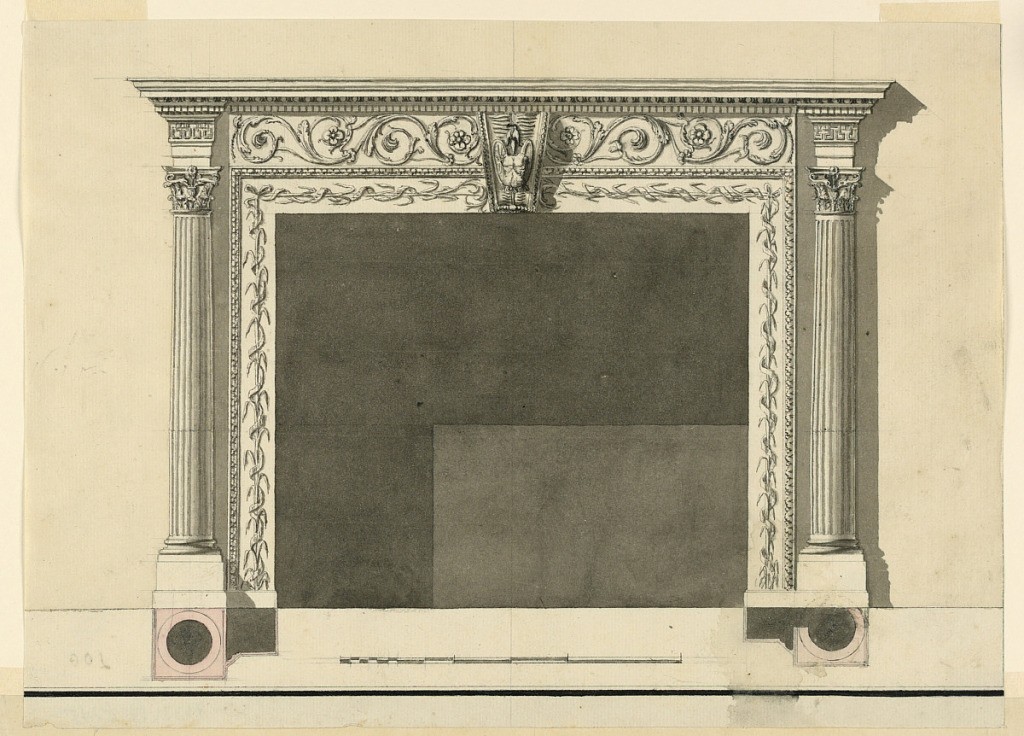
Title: Design for a Chimneypiece
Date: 1780–1800
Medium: Graphite, pen and ink, brush and watercolor on paper
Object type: Drawing
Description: The inner consists of a part of a frame upon a base. Its frieze is decorated with branches which are surrounded by a waved ribbon. Above is a frieze with rinceaux. A bracket is in the center in front of the frame and of the frieze. It is decorated with a trophy of arms. Embedded, fluted Corinthian columns stand laterally. An architrave with a fret band is above them. Cornices of an entablature are on top. Shadow, background, base line, plans, scale, framing as in 1938-88-8211.